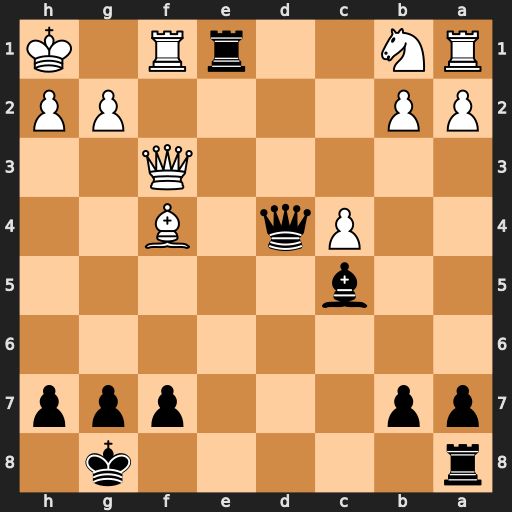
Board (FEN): r5k1/pp3ppp/8/2b5/2Pq1B2/5Q2/PP4PP/RN2rR1K
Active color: b
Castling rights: -
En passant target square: -
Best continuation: Qg1+ Rxg1 Rxg1#